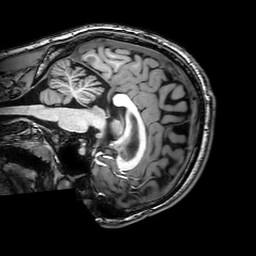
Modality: T1w
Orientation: sagittal
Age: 22
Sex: male
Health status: healthy
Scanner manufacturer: philips
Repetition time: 0.00822 s
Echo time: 0.00377 s